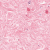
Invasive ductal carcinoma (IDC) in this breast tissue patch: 0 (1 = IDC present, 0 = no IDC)